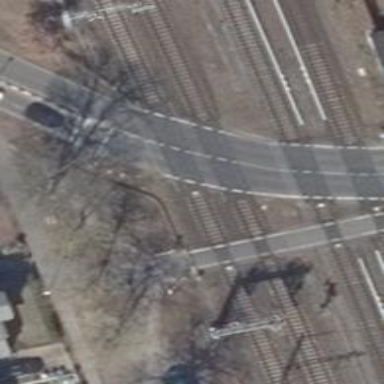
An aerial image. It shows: Level crossing with lights and saltire.